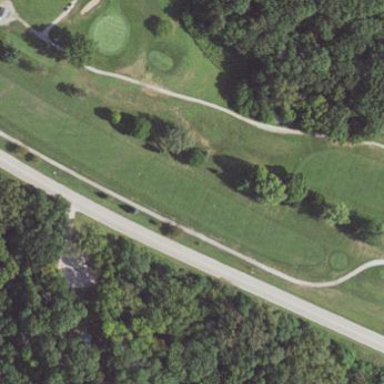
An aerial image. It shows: Grassy area designated as golf fairway.